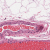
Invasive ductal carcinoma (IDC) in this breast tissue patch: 0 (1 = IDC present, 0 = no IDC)